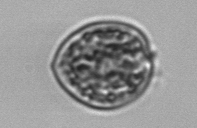
Label: Prorocentrum